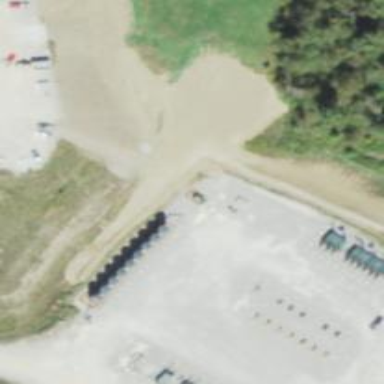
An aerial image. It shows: Storage tank with man-made structure.